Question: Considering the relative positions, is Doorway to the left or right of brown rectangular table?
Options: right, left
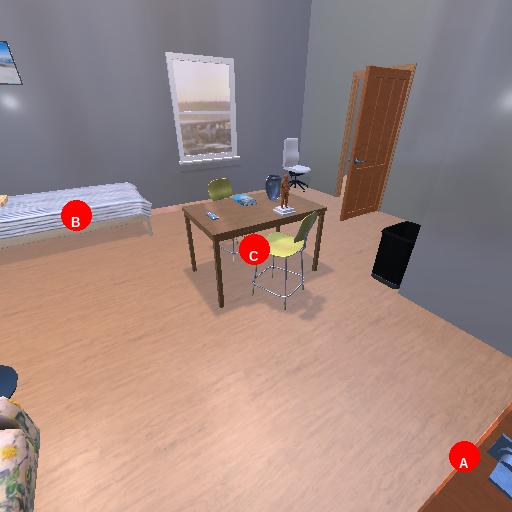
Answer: right